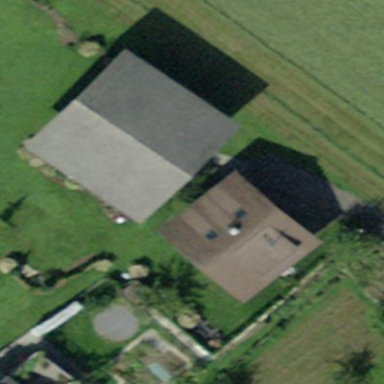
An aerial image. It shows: Rural barn.